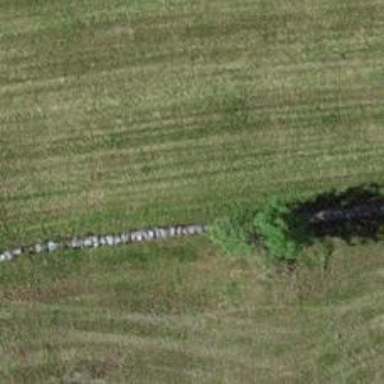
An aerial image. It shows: Wall made of dry stone.